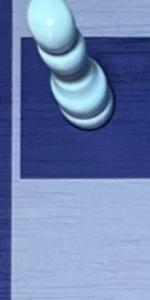
Label: Empty